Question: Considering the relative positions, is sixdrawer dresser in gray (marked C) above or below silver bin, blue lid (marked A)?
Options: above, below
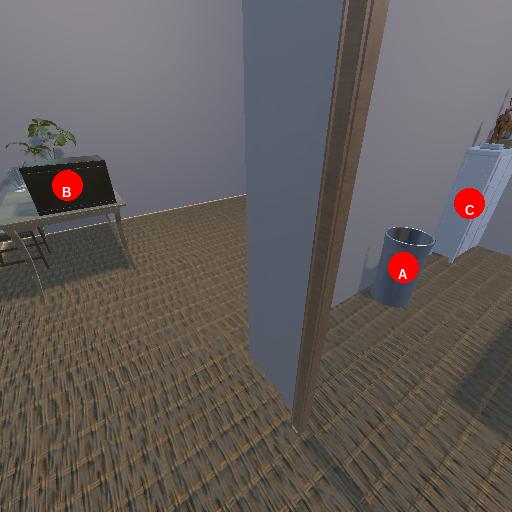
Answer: above